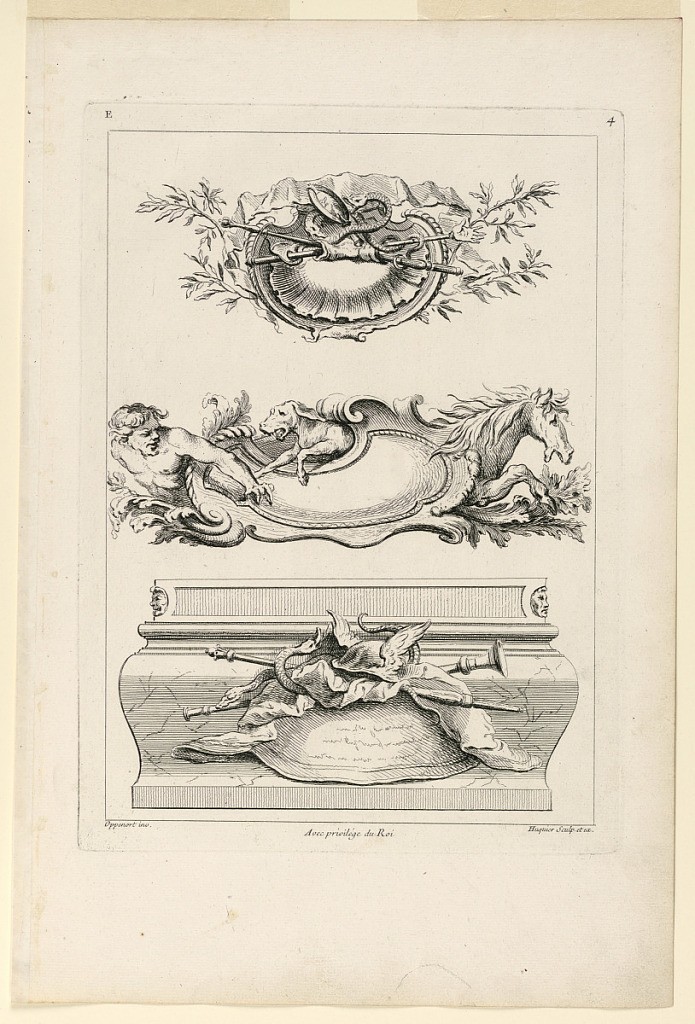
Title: page Four from "Cinquième Livre Contenant des Cartouches Inventés par G. M. Oppenort Architecte du Roi et Gravé par Huquier"
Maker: Gilles-Marie Oppenord, French, 1672–1742
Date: after 1751
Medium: Etching on paper
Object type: Print
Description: Three cartouches in a sequence. First, batons and snakes. Second: behind it a dog visible (center), a horse (right), and a man (left). Third: a cartouche attached in the center of a chest with convex outline. Inscribed, upper left: "E"; upper right: "4"; lower left" Oppenort inv."; center: "Avec privilege du Roi"; lower right: "Huquier sculp. et ex."